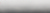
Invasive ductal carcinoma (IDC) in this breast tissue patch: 0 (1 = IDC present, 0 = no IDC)